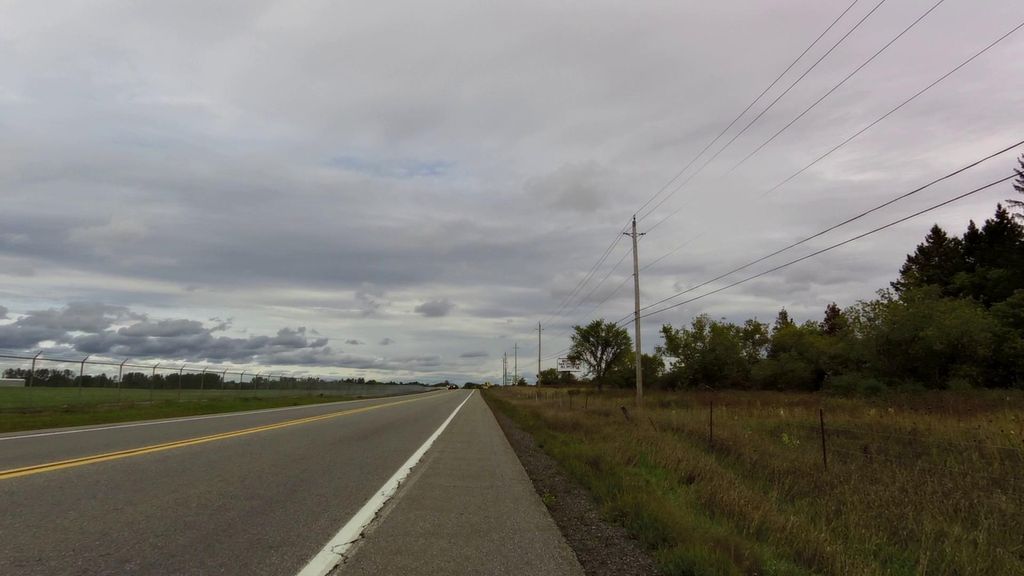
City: ottawa-gatineau